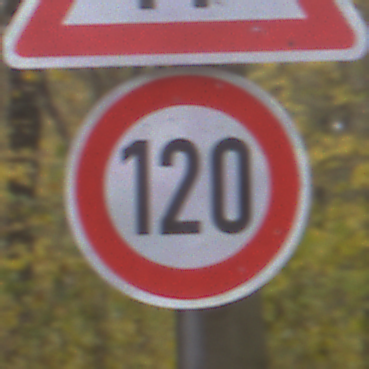
Verkehrszeichen: Geschwindigkeit120
Zusatzzeichen oben: EinseitigVerengteFahrbahnLinks
Umgebung: Outdoor, Nature
Tageszeit: MorningAfternoon
Wetter: Overcast
Licht: Natural
Jahreszeit: Autumn
Kontrast: LowContrast